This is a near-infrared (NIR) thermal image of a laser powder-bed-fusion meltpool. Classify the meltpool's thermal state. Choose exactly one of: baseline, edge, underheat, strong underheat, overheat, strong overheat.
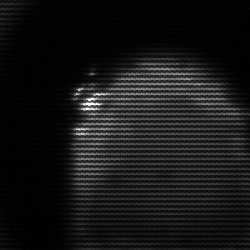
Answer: edge